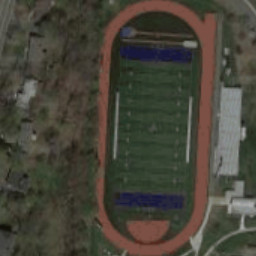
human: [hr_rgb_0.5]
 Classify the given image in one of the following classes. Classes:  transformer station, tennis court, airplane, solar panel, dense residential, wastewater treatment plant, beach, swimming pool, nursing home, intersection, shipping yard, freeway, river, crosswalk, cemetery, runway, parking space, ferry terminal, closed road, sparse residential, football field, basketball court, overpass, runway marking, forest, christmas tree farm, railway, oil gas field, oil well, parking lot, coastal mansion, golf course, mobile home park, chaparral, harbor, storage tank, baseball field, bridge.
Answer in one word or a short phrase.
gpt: football field